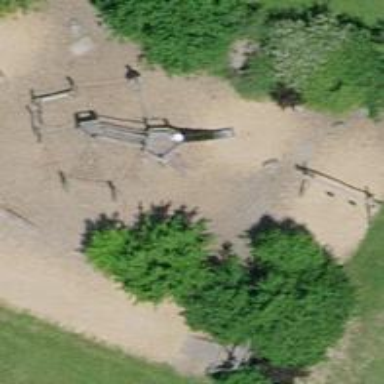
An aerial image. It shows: Playground with slide.